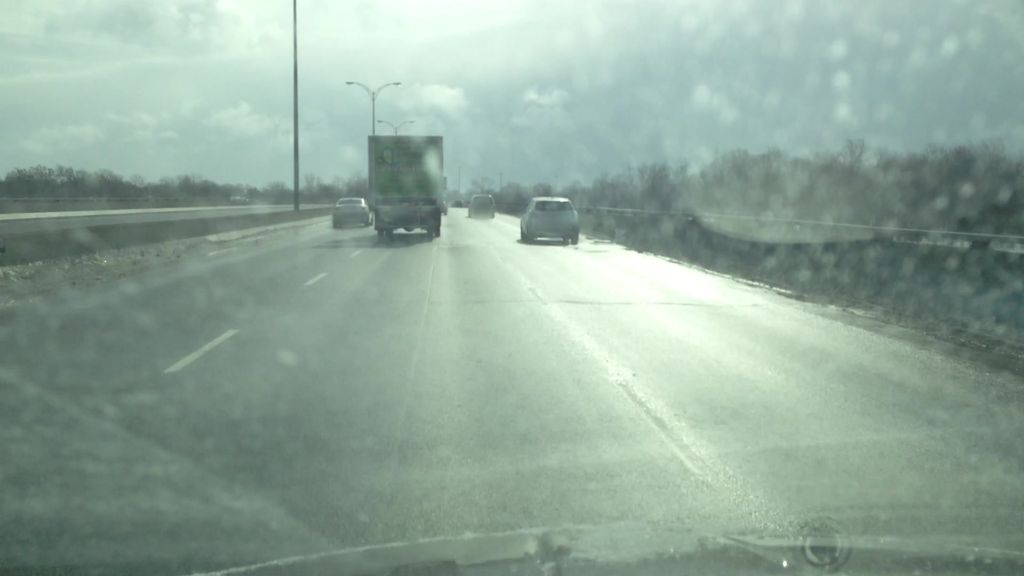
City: montreal